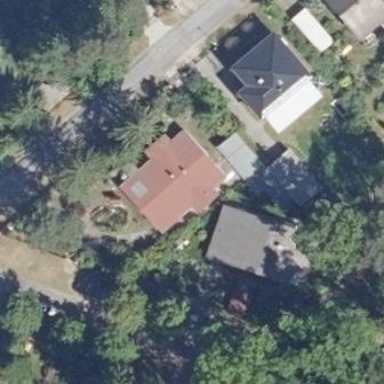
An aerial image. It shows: Detached building.